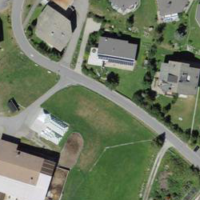
EUNIS habitat code: 54
Species observed at this site:
Tussilago farfara